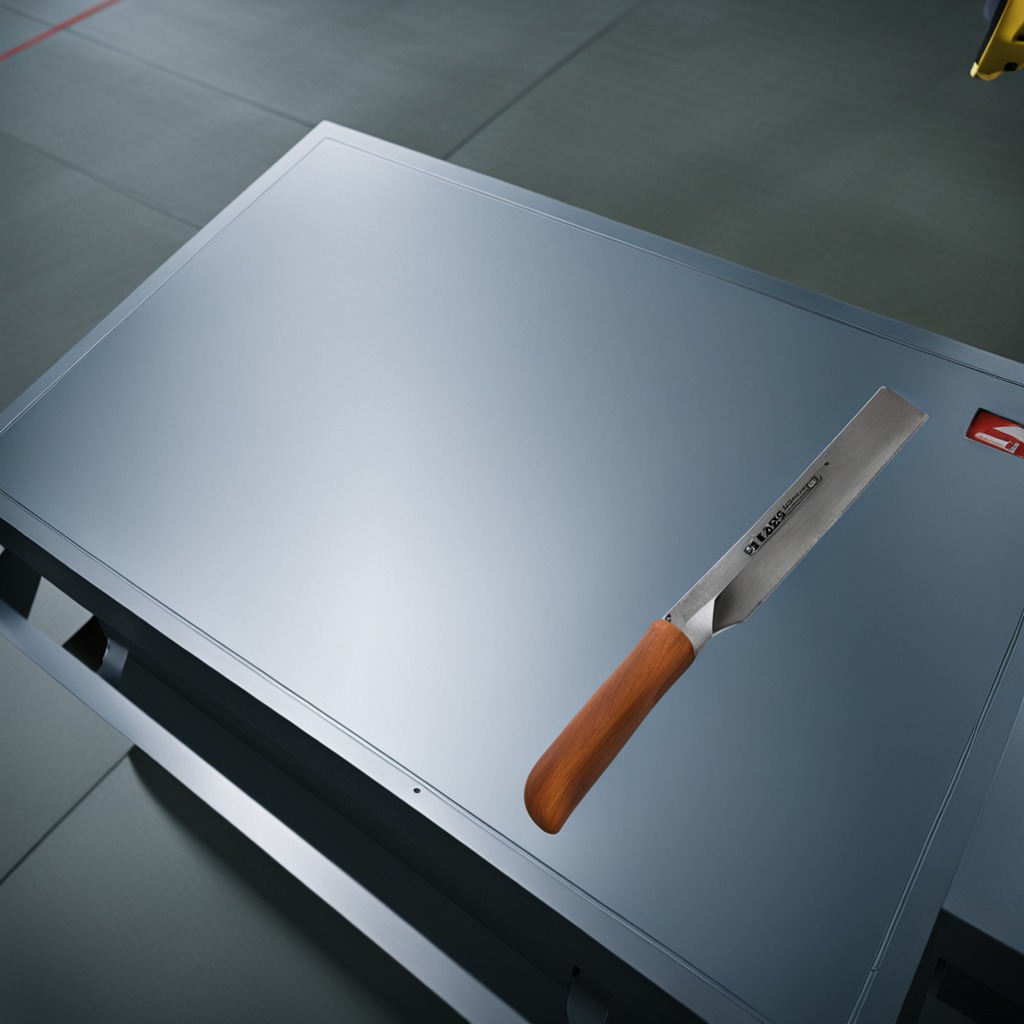
A metal saw is lying on the toolbox surface.